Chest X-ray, PA view. Patient: 59 years old, sex M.
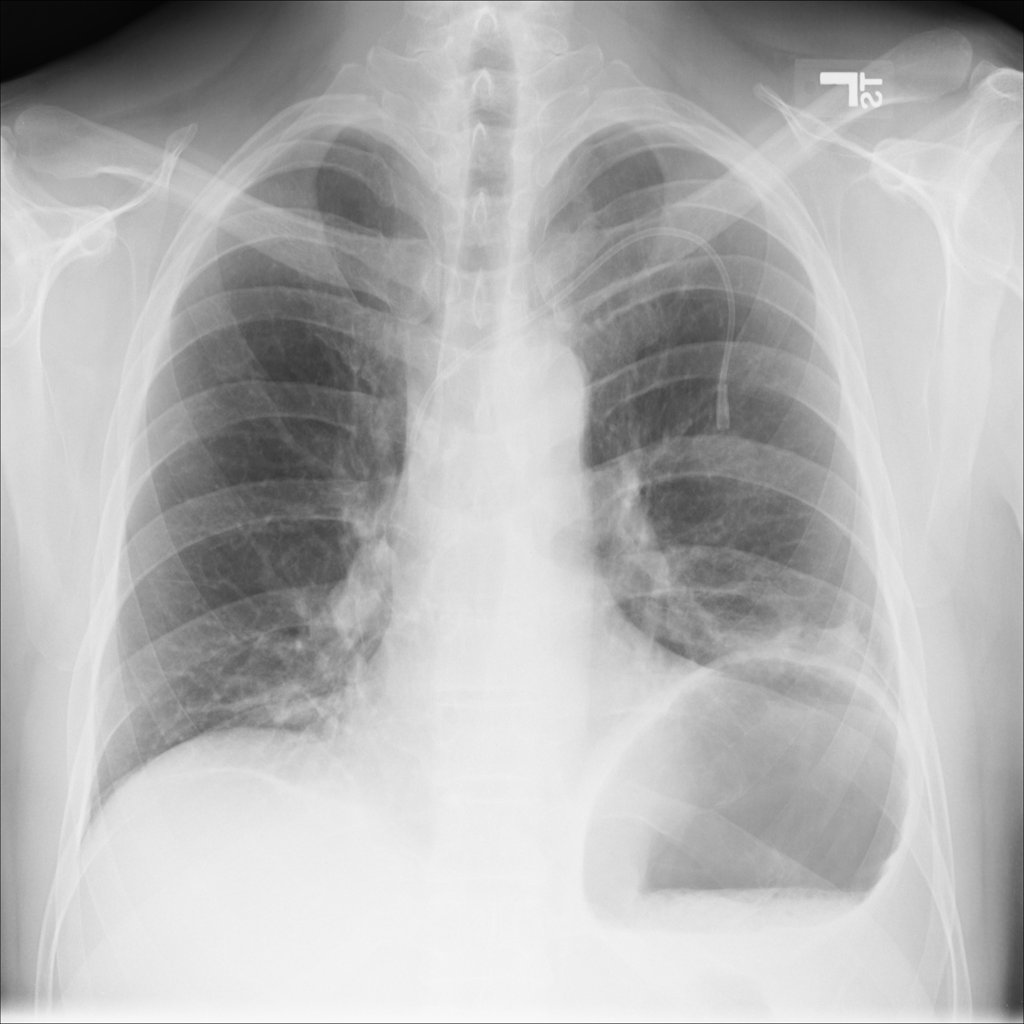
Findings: Atelectasis